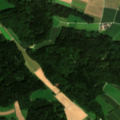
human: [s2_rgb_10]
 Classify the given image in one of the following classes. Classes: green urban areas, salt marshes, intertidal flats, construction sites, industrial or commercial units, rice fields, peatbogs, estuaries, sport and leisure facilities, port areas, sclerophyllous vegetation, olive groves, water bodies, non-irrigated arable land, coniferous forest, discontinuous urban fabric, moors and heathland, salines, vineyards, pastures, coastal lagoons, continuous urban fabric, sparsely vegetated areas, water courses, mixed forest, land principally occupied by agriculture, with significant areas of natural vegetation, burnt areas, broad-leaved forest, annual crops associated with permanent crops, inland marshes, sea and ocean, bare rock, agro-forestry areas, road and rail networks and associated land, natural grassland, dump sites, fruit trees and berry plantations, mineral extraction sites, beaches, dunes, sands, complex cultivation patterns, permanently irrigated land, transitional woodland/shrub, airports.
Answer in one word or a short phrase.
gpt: non-irrigated arable land, land principally occupied by agriculture, with significant areas of natural vegetation, coniferous forest, mixed forest